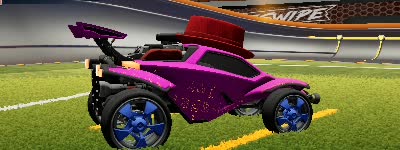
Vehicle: octane